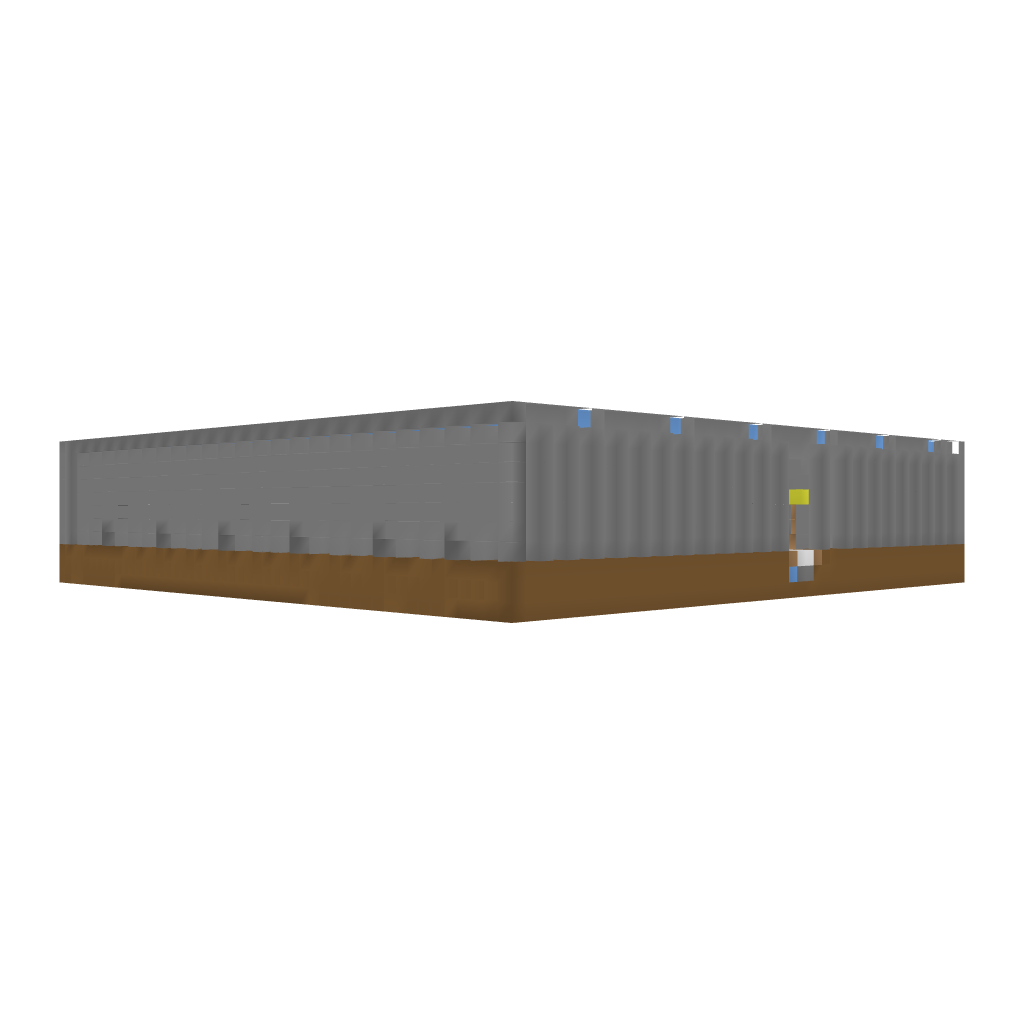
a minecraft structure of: Battlefield bad low quality